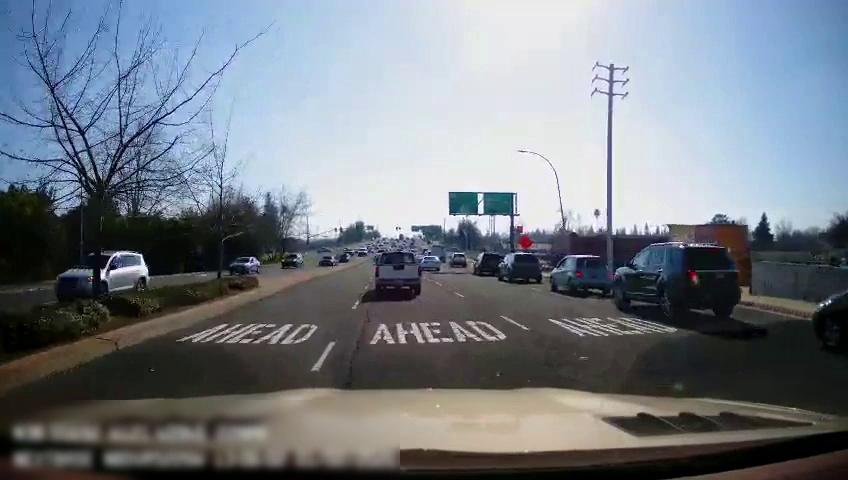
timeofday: Day
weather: Sunny
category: Drivable Space
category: Drivable Space
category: Vehicles | Truck
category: Vehicles | Car
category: Vehicles | SUV
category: Vehicles | SUV
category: Vehicles | Car
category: Vehicles | Car
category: Vehicles | SUV
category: Vehicles | SUV
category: Vehicles | Car
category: Vehicles | SUV
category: Vehicles | Car
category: Vehicles | SUV
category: Vehicles | SUV
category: Vehicles | Car
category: Vehicles | Other LV
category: Lanes | Current Lane
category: Lanes | Alternate Lane
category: Traffic | Signs
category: Traffic | Signs
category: Traffic | Signs